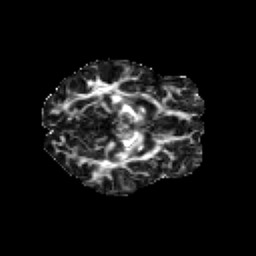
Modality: FA
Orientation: axial
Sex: female
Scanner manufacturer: siemens
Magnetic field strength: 3 T
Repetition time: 5 s
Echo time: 0.071 s